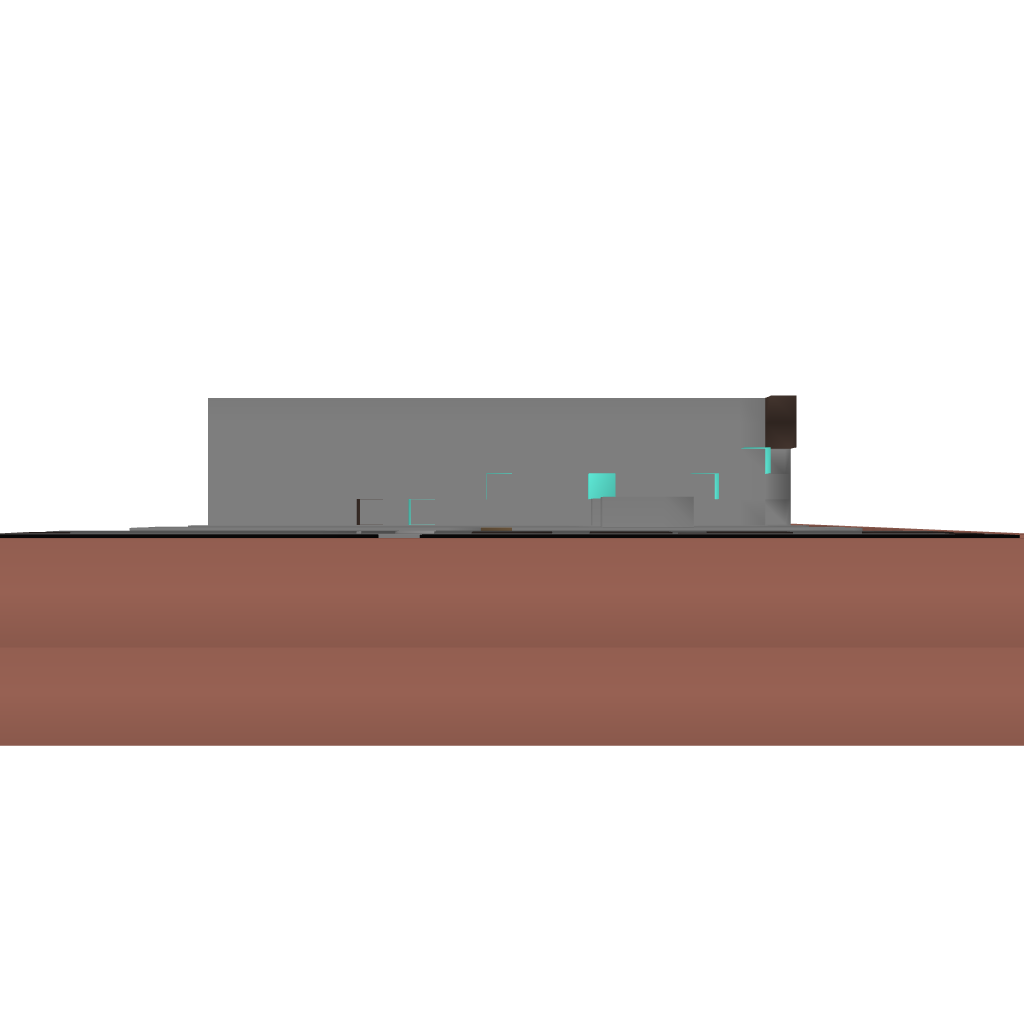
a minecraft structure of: LavaGod